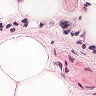
Metastatic tissue present: no